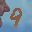
Label: 9